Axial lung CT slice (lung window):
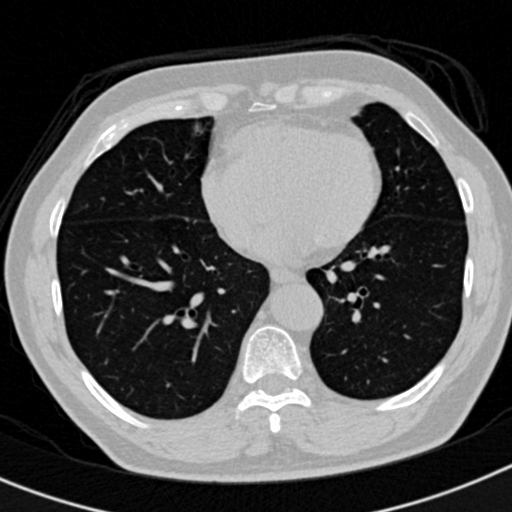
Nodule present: no